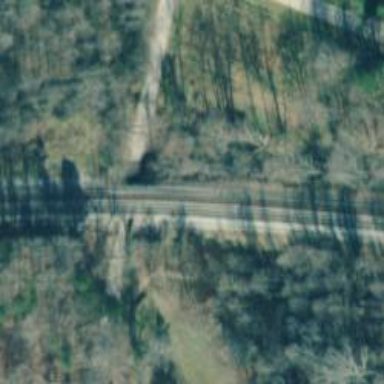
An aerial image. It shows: Railway bridge.